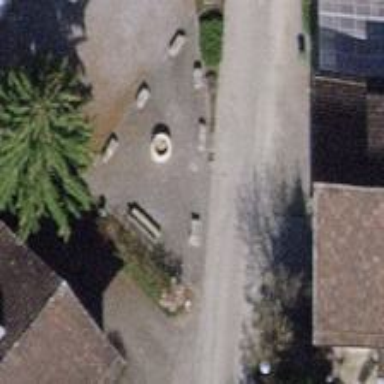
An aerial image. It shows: Bench.